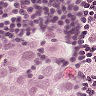
Metastatic tissue present: yes